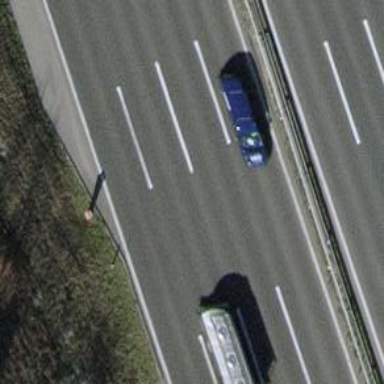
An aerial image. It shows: Asphalt motorway.